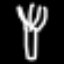
Label: fork